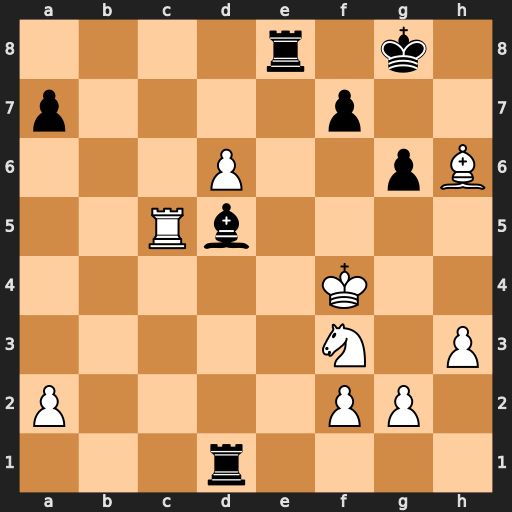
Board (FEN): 4r1k1/p4p2/3P2pB/2Rb4/5K2/5N1P/P4PP1/3r4
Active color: w
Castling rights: -
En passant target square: -
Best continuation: d7 Re4+ Kg3